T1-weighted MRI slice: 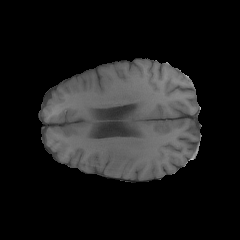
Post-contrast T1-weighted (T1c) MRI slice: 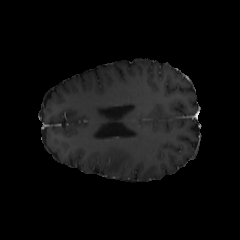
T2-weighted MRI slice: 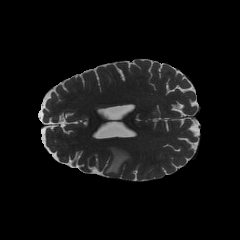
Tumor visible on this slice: yes